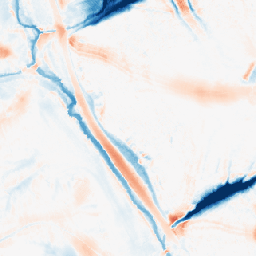
Category: morphological
Decomposition family: tophat_combined
Decomposition parameters: size: 20
Upsampling method: area
Upsampling parameters: scale: 8
Upsampling scale: 8